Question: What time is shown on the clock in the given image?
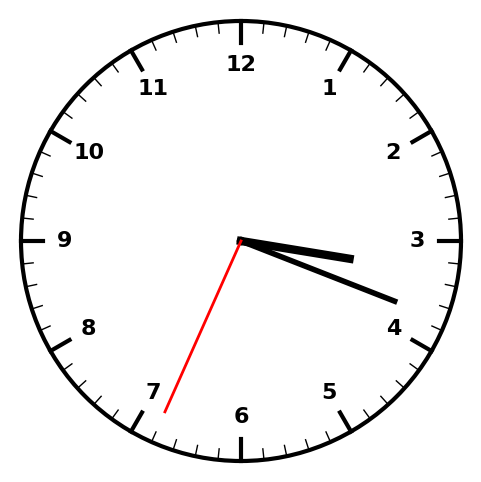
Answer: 03:18:34